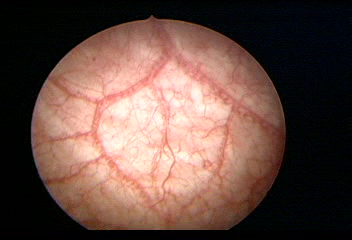
Modality: WLC
Class: Normal mucosa
Bladder cancer association: No